Current action and preconditions to check: trajectory_clear

Your task: For each precondition in the list above, predict whether it will hold at this action.

Consider the current scene as observed from the mobile robot's camera, and analyze the predicted future states of all dynamic agents (e.g., people, animals, vehicles, or any moving entities) within the NEXT SECOND.

IMPORTANT: Only answer "very likely" if you are absolutely certain—based on strong, clear evidence—that a dynamic agent will violate the precondition in the predicted future state. Do NOT answer "very likely" for unlikely, ambiguous, or low-probability risks.

Ask yourself for each precondition: Is there a high probability, with clear and convincing evidence, that the predicted future states of any dynamic agent will interfere with the predicted future state of the currently executing action within the NEXT SECOND, causing that precondition to fail?

Assess the risk level based on these predictions. Use "likely" or "very likely" if motions create a clear risk of interference.

Use "neutral" or "improbable" if agents are nearby but their predicted paths are clearly diverging or non-conflicting.

Failure Risk Categories: "very improbable", "improbable", "neutral", "likely", "very likely"

Answer Format: Output ONLY the probability_of_failure value from these categories: "very improbable", "improbable", "neutral", "likely", "very likely"

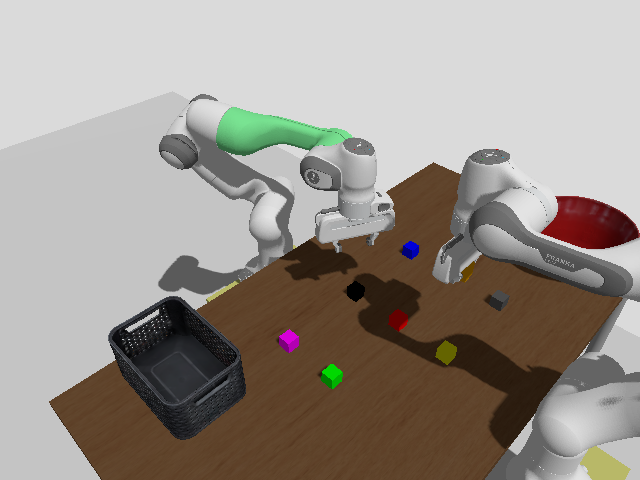

Answer: improbable